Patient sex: F
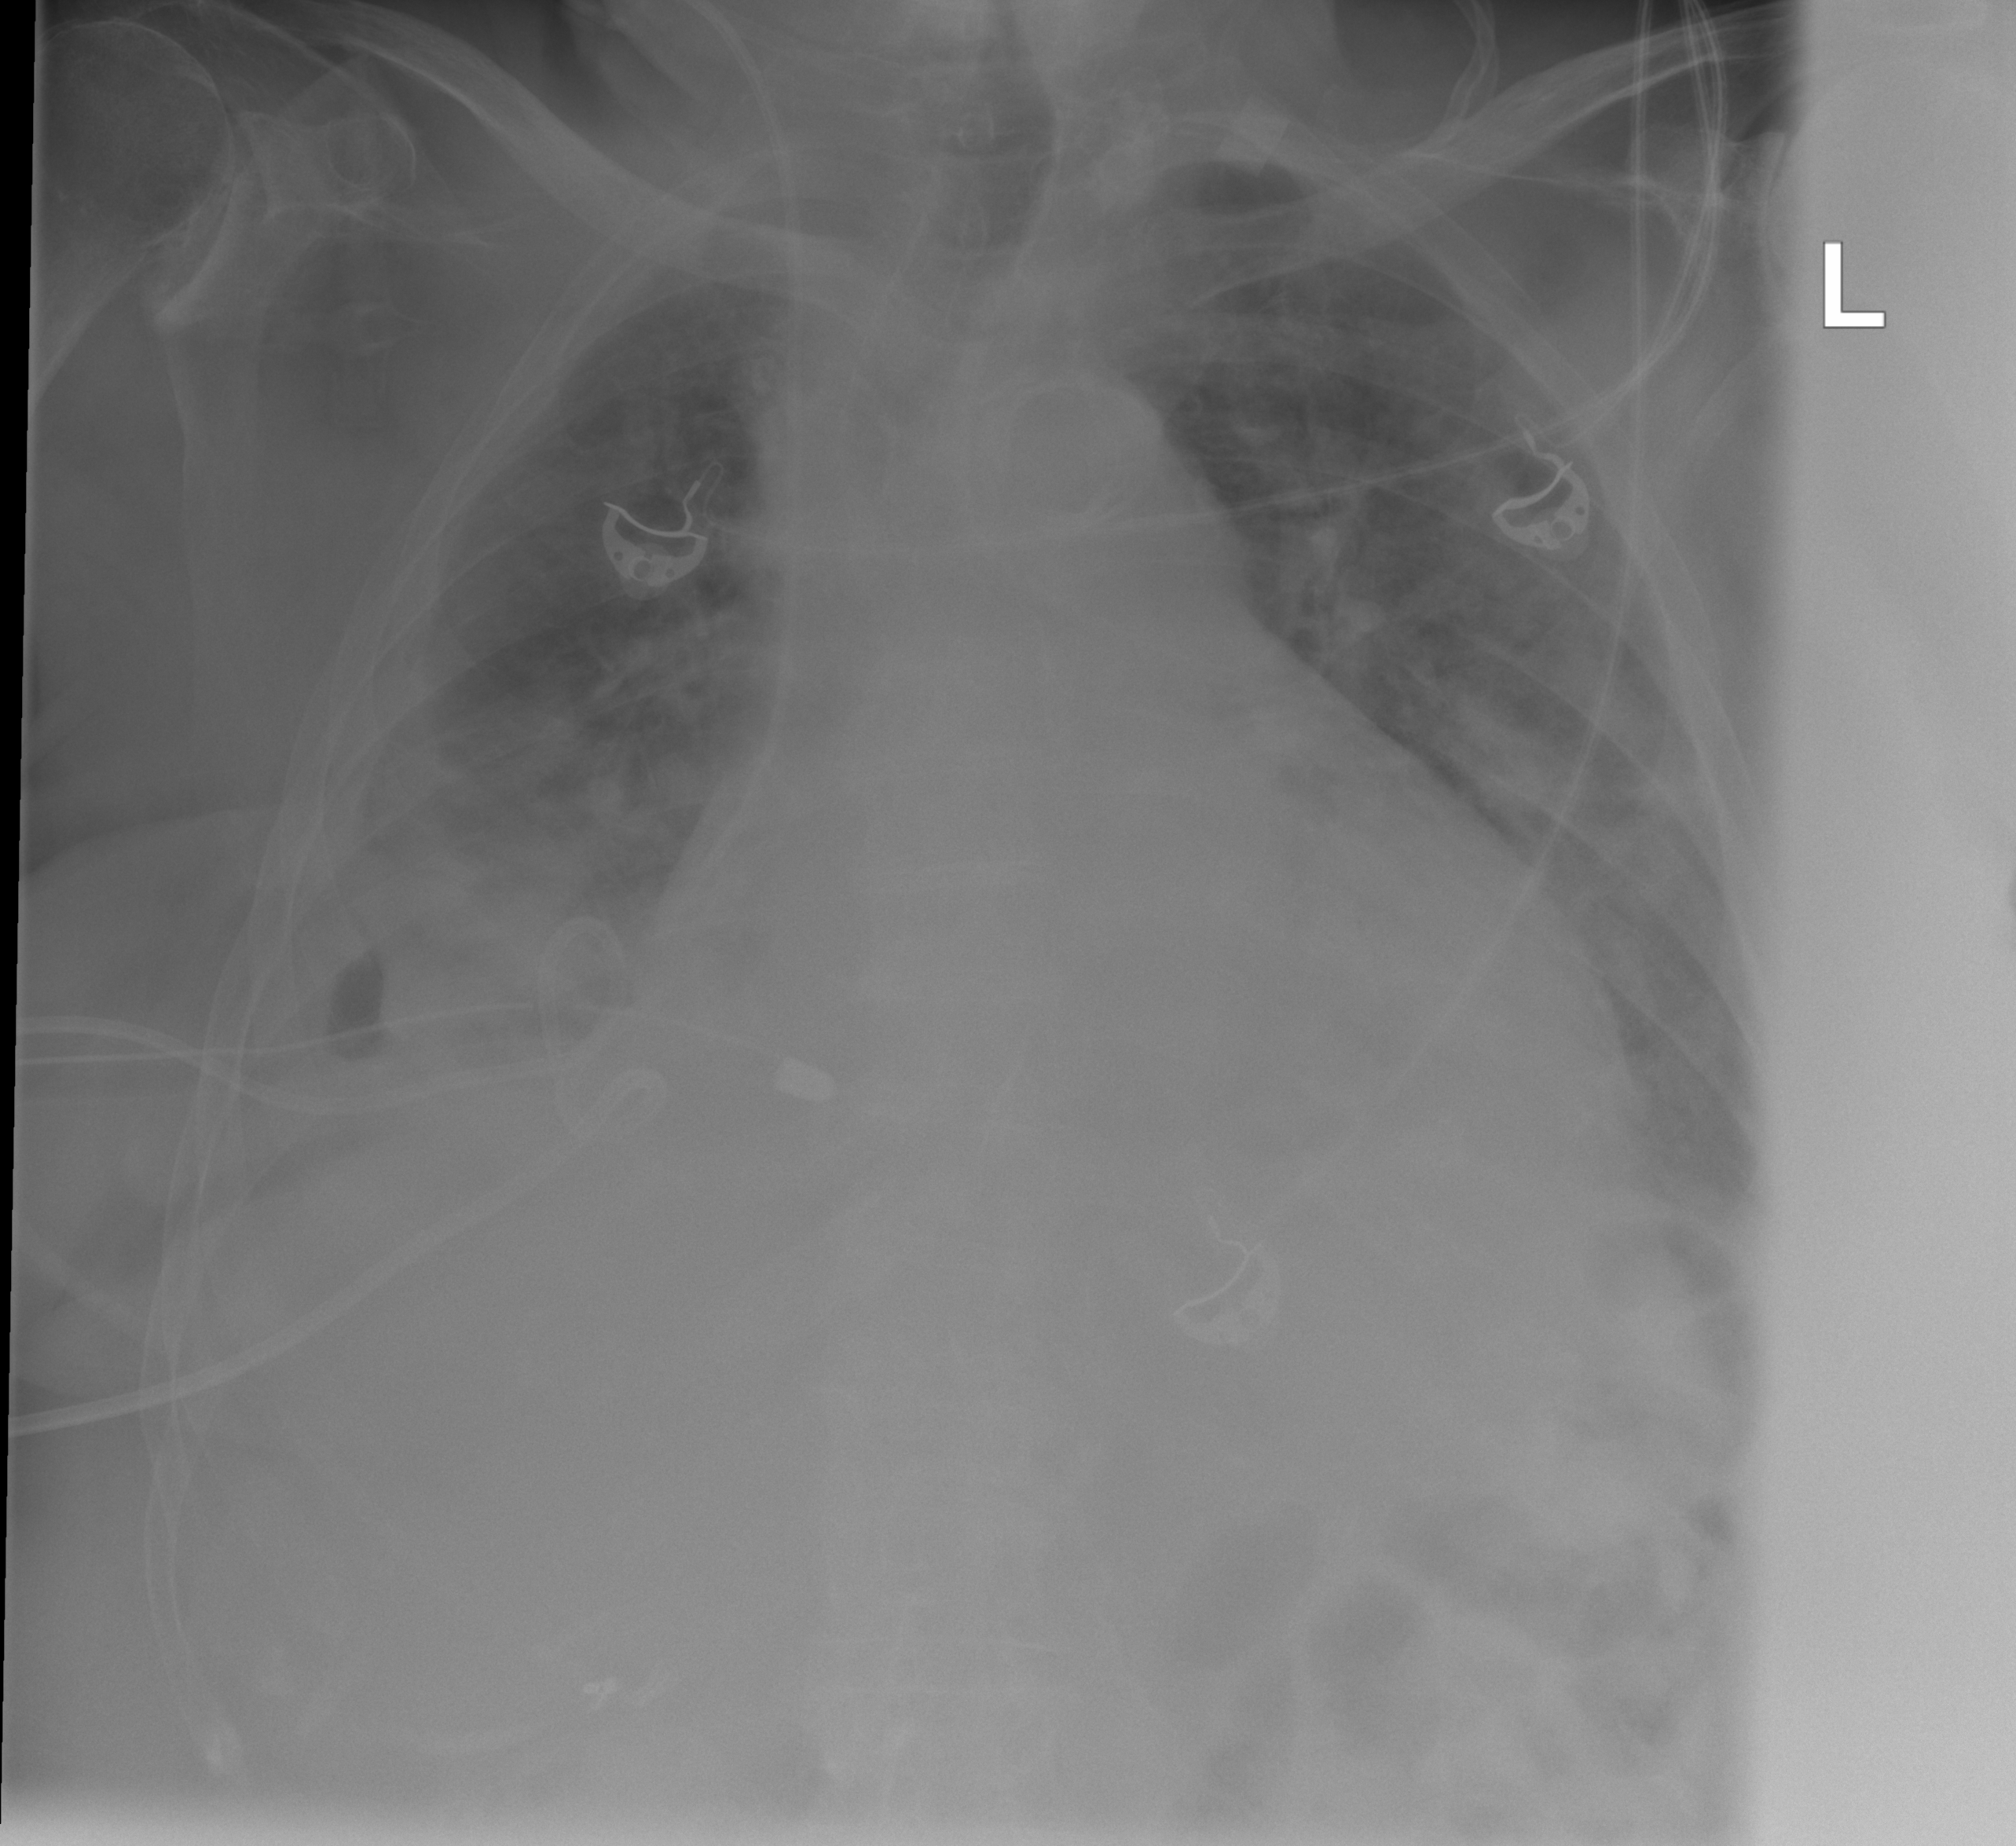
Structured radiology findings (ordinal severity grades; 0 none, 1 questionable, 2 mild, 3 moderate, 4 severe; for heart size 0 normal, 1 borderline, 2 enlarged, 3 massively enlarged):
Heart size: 2
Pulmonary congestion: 2
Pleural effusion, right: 3
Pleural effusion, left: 0
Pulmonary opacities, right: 2
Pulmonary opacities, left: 2
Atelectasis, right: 3
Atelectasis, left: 2